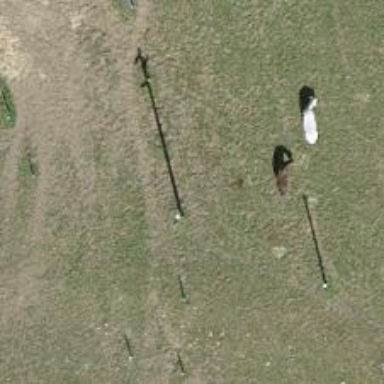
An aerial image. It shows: Power pole.